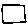
Label: square